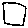
Label: square